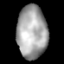
Tissue: lung
Cell type: T cells
Senescence score: 0.152
Nuclear area (px): 1557
Mean DAPI intensity: 164.587